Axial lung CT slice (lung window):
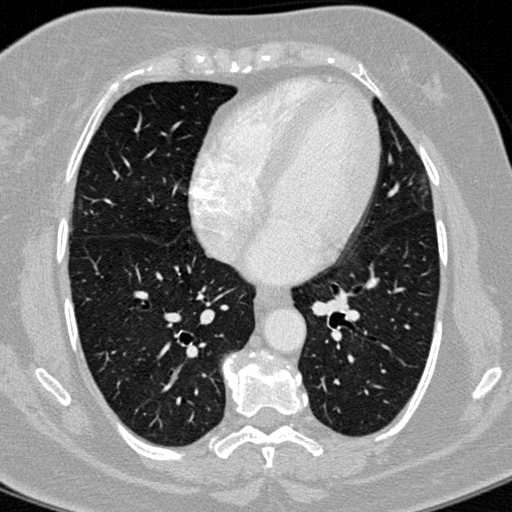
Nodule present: no